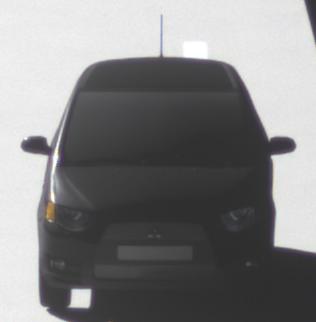
Make: Mitsubishi
Model: Colt 1.1
Detailed model: Colt (VI)
Model produced from: 2008/11
Model produced until: 2010/10
Doors: 3
Color: black
Road condition: dry road
Daytime: morning or afternoon
Contrast: high contrast